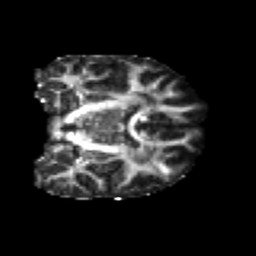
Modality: FA
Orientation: coronal
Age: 22
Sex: female
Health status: healthy
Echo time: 0.074 s